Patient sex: M
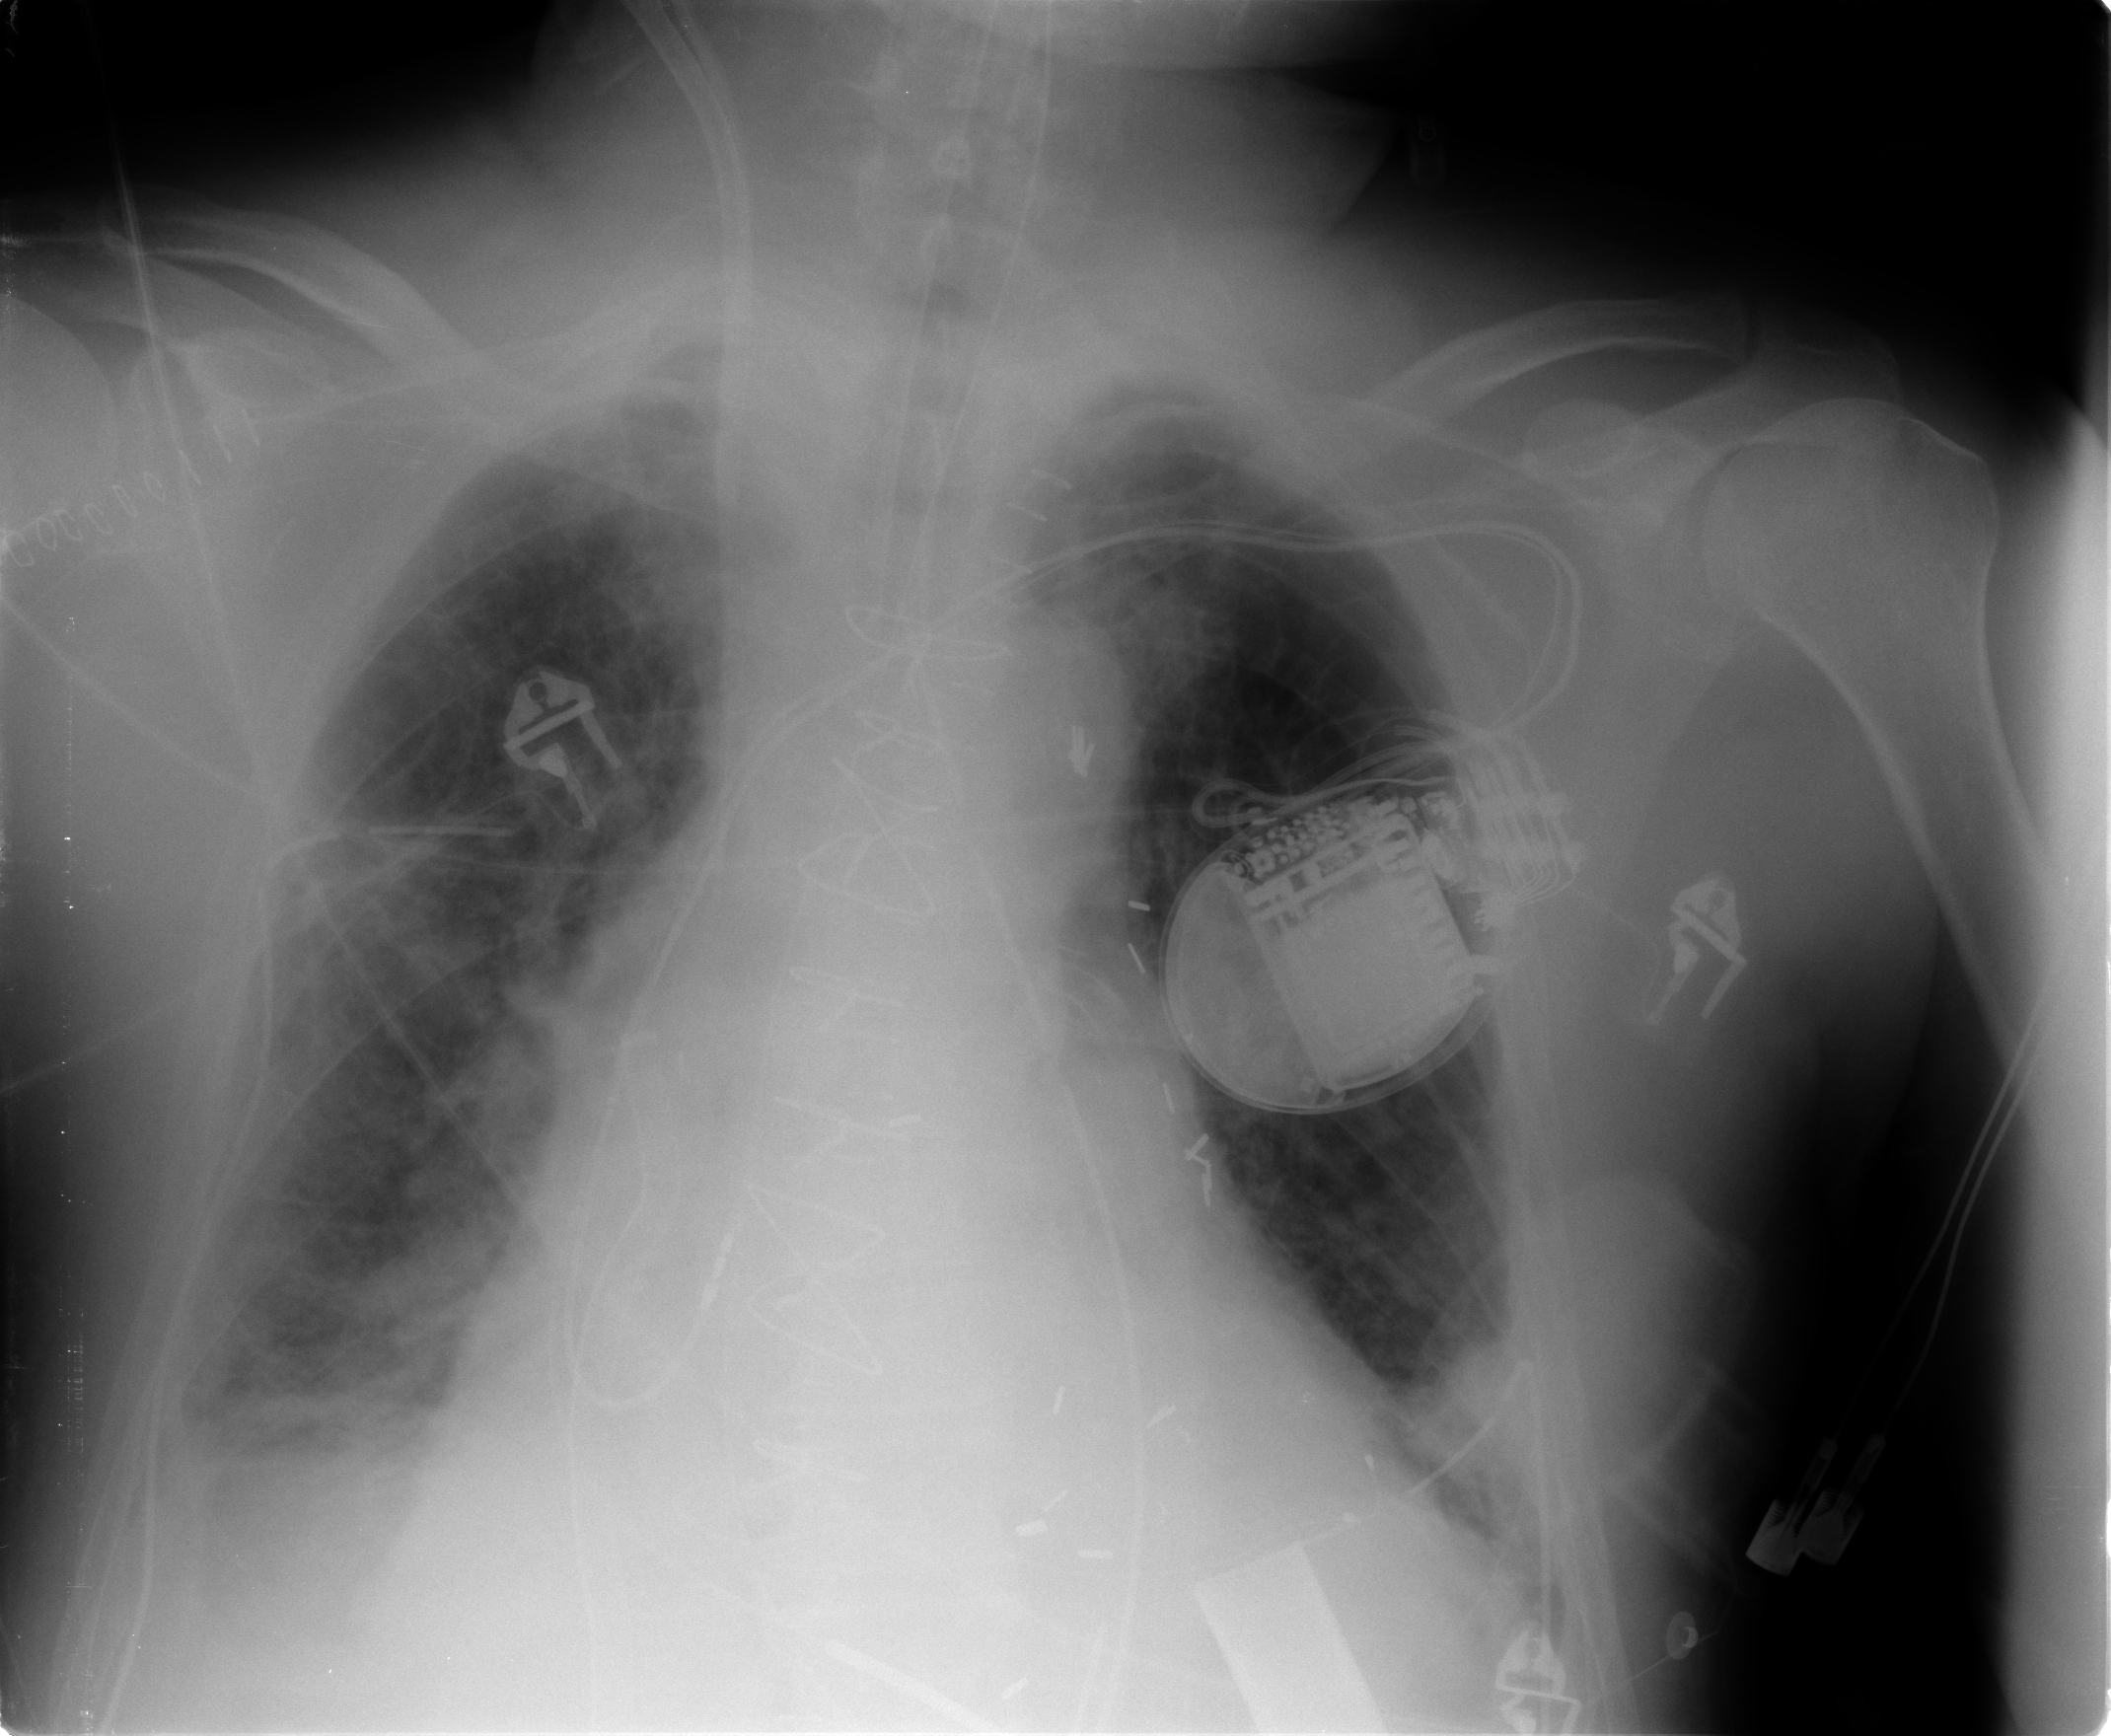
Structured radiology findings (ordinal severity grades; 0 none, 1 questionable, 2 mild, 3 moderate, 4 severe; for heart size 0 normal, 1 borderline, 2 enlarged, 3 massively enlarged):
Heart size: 3
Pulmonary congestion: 2
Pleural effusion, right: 2
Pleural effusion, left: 2
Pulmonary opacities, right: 1
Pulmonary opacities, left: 0
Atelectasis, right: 2
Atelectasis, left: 2